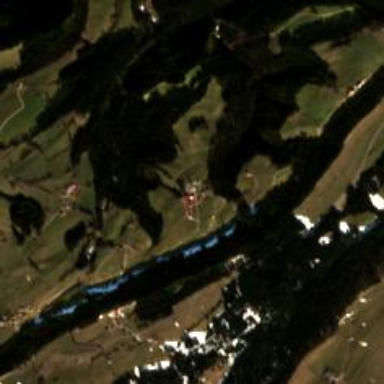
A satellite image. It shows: Small hamlet.